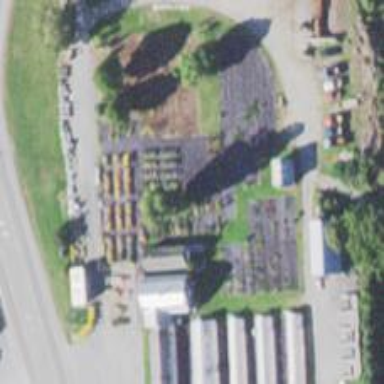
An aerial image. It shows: Plant nursery.